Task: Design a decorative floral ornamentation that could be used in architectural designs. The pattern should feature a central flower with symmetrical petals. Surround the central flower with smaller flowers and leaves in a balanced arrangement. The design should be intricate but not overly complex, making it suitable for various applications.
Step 459:
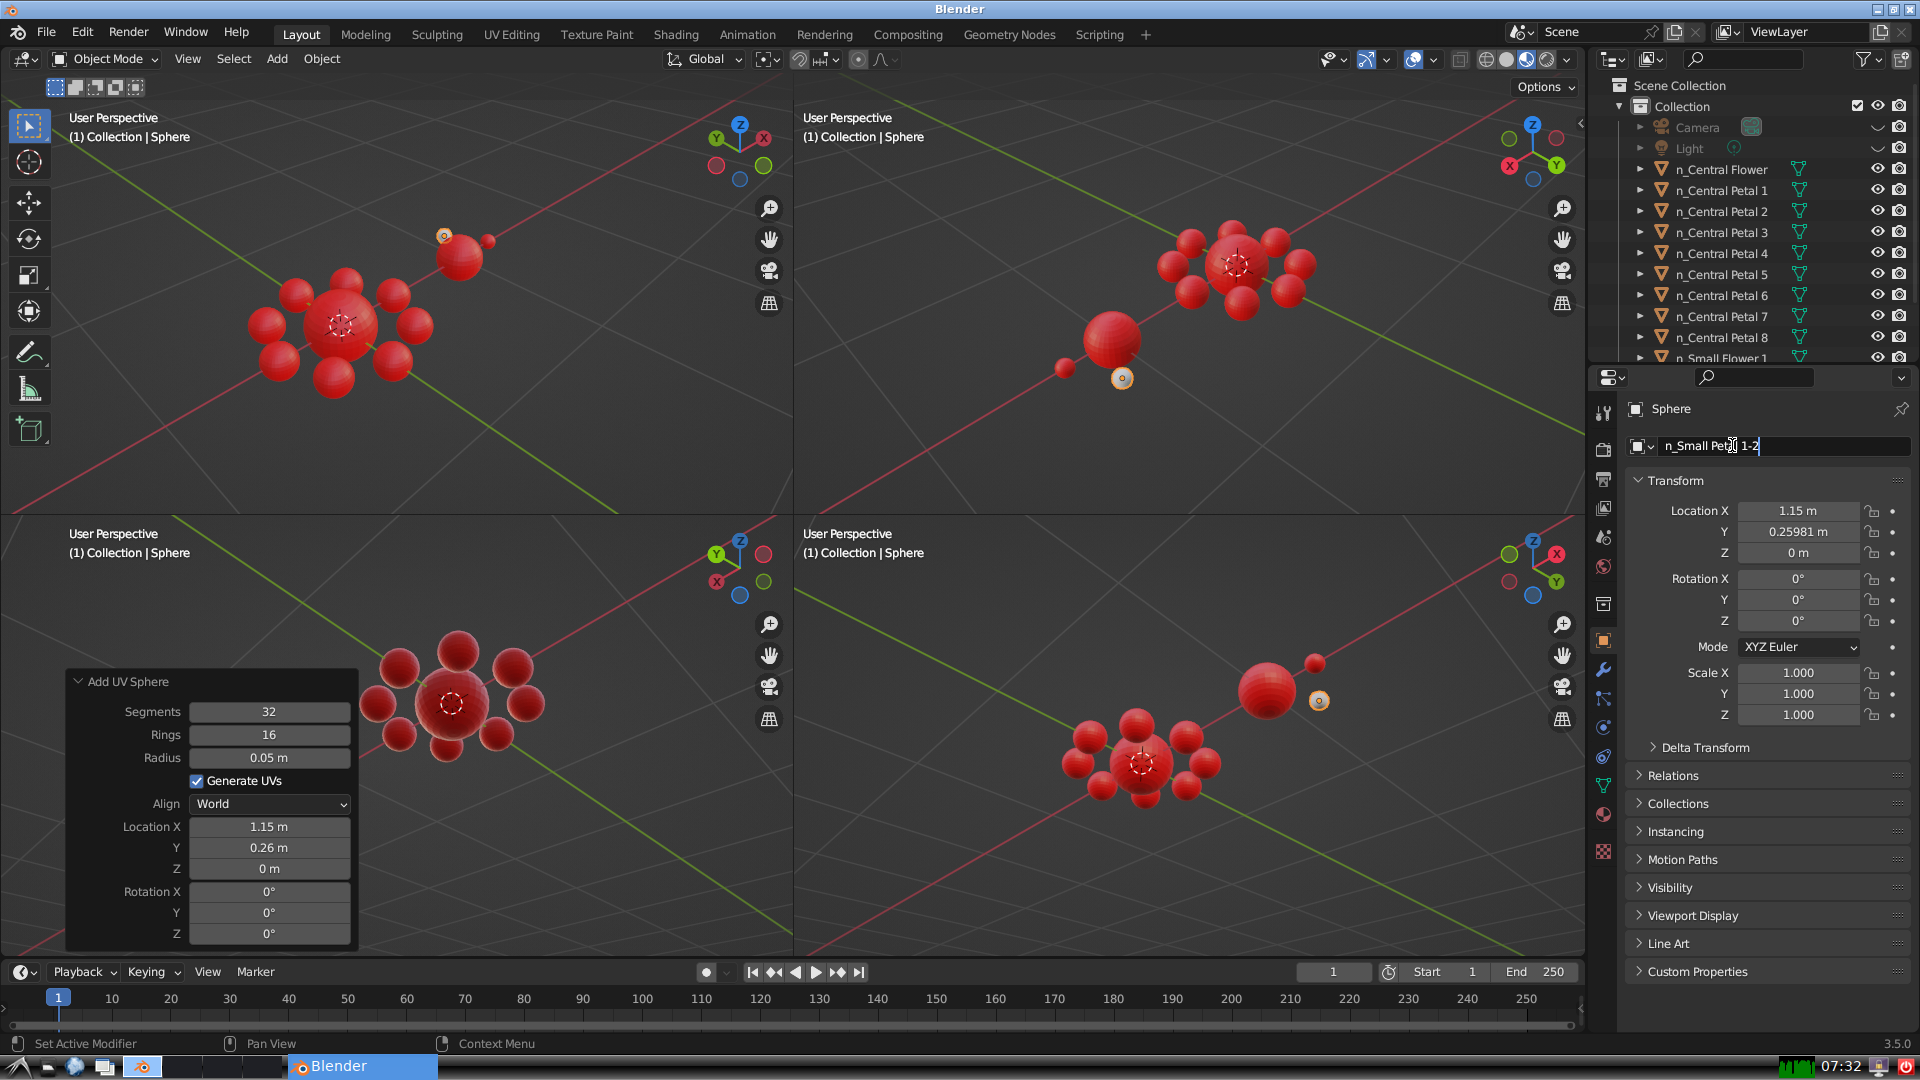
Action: {"key_press": ['Return']}